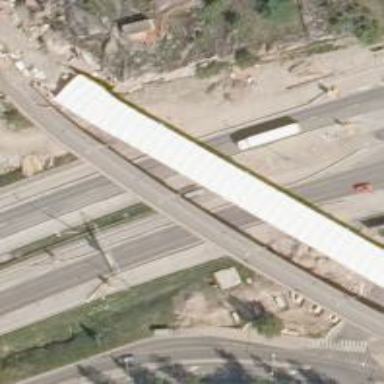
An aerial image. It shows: Cycleway bridge with asphalt surface.